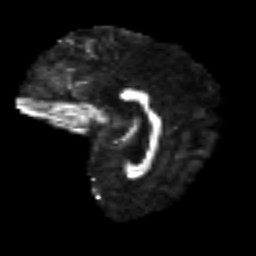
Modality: FA
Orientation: sagittal
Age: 47
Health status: ill
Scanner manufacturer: philips
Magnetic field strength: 3 T
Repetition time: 9 s
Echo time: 0.127 s